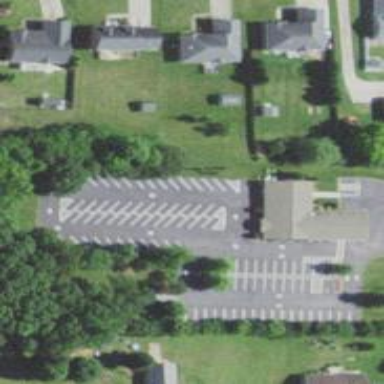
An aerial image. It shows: Driveway leading to service road.